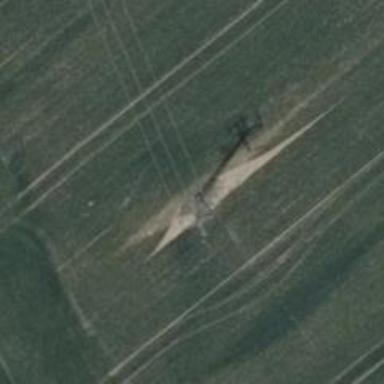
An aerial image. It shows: Minor power line.